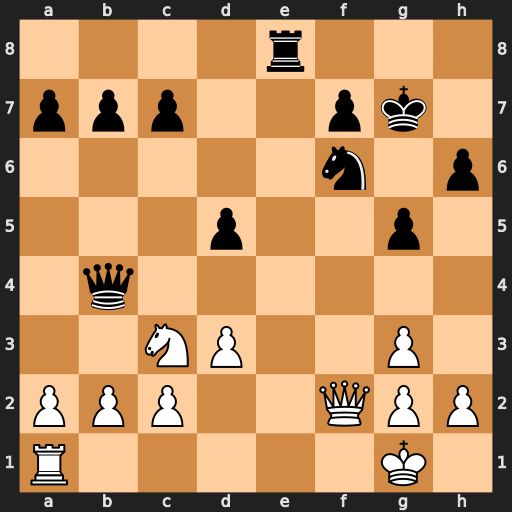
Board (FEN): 4r3/ppp2pk1/5n1p/3p2p1/1q6/2NP2P1/PPP2QPP/R5K1
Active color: w
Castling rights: -
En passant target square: -
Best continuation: Qxf6+ Kxf6 Nxd5+ Kg6 Nxb4